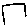
Label: square